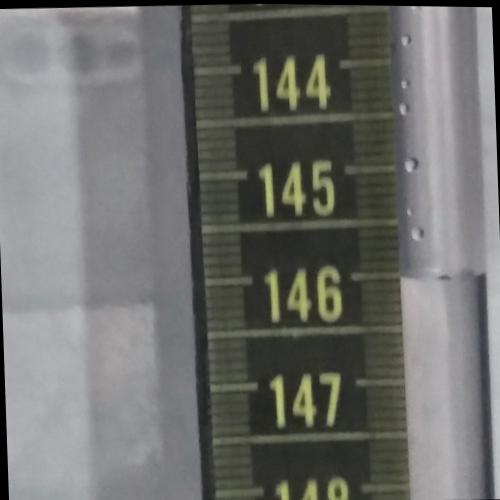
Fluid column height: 146.0 cm